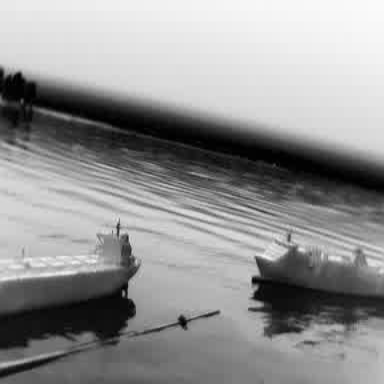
There is a liner in the infrared image.